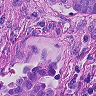
Metastatic tissue present: yes